What modifications can be observed between these two pictures?
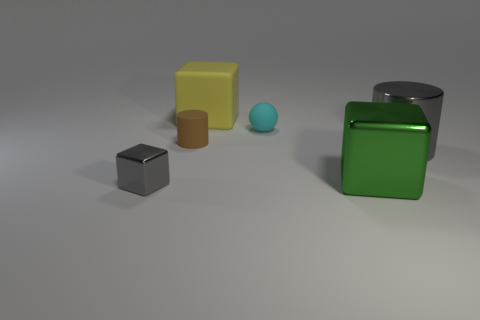
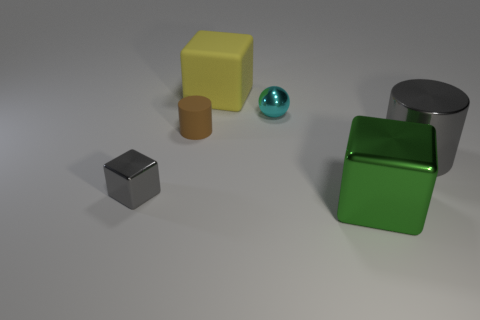
the sphere turned metal
the cyan thing turned metallic
the cyan matte thing turned metallic
the small cyan matte sphere that is to the right of the big yellow rubber cube became metallic
the cyan object turned metal
the small cyan matte ball that is behind the brown cylinder became shiny
the tiny cyan matte sphere to the right of the big yellow object turned metal